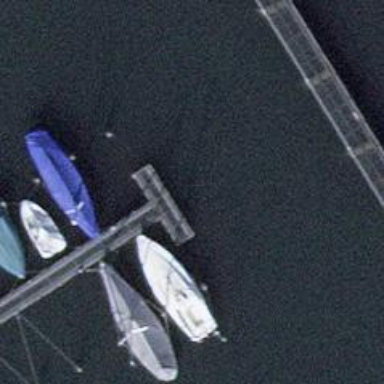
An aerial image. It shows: Man-made pier.